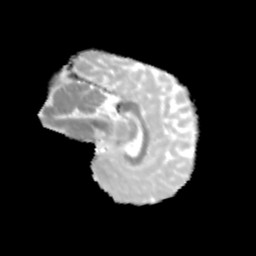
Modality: MD
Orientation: sagittal
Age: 9
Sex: male
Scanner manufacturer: siemens
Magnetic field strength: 3 T
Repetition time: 3.8 s
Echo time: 0.07 s